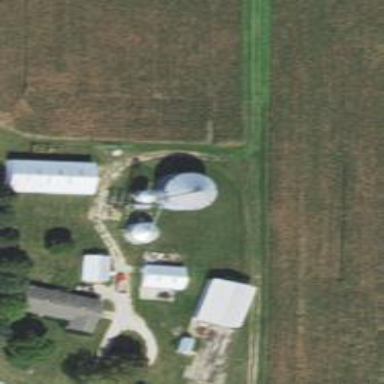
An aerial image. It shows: Silo.